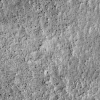
Atmospheric dust classification: not_dusty